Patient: sex M, age 78
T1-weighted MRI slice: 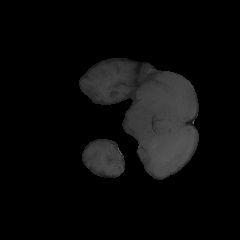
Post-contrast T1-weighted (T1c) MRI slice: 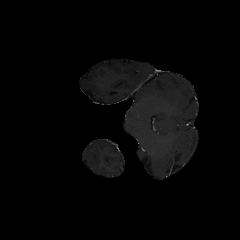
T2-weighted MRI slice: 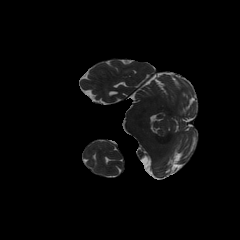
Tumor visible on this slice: no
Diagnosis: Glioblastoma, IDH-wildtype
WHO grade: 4